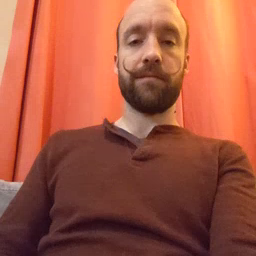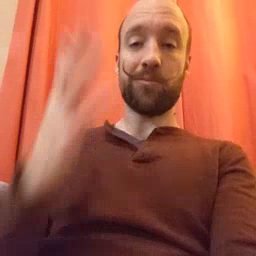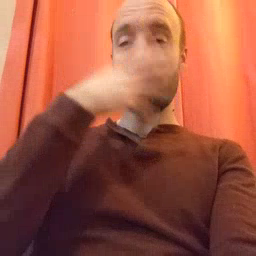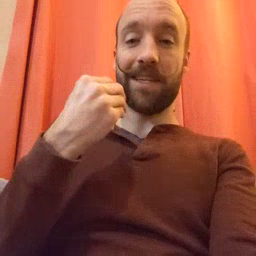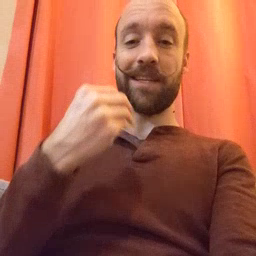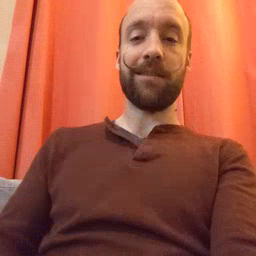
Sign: pretty